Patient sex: M
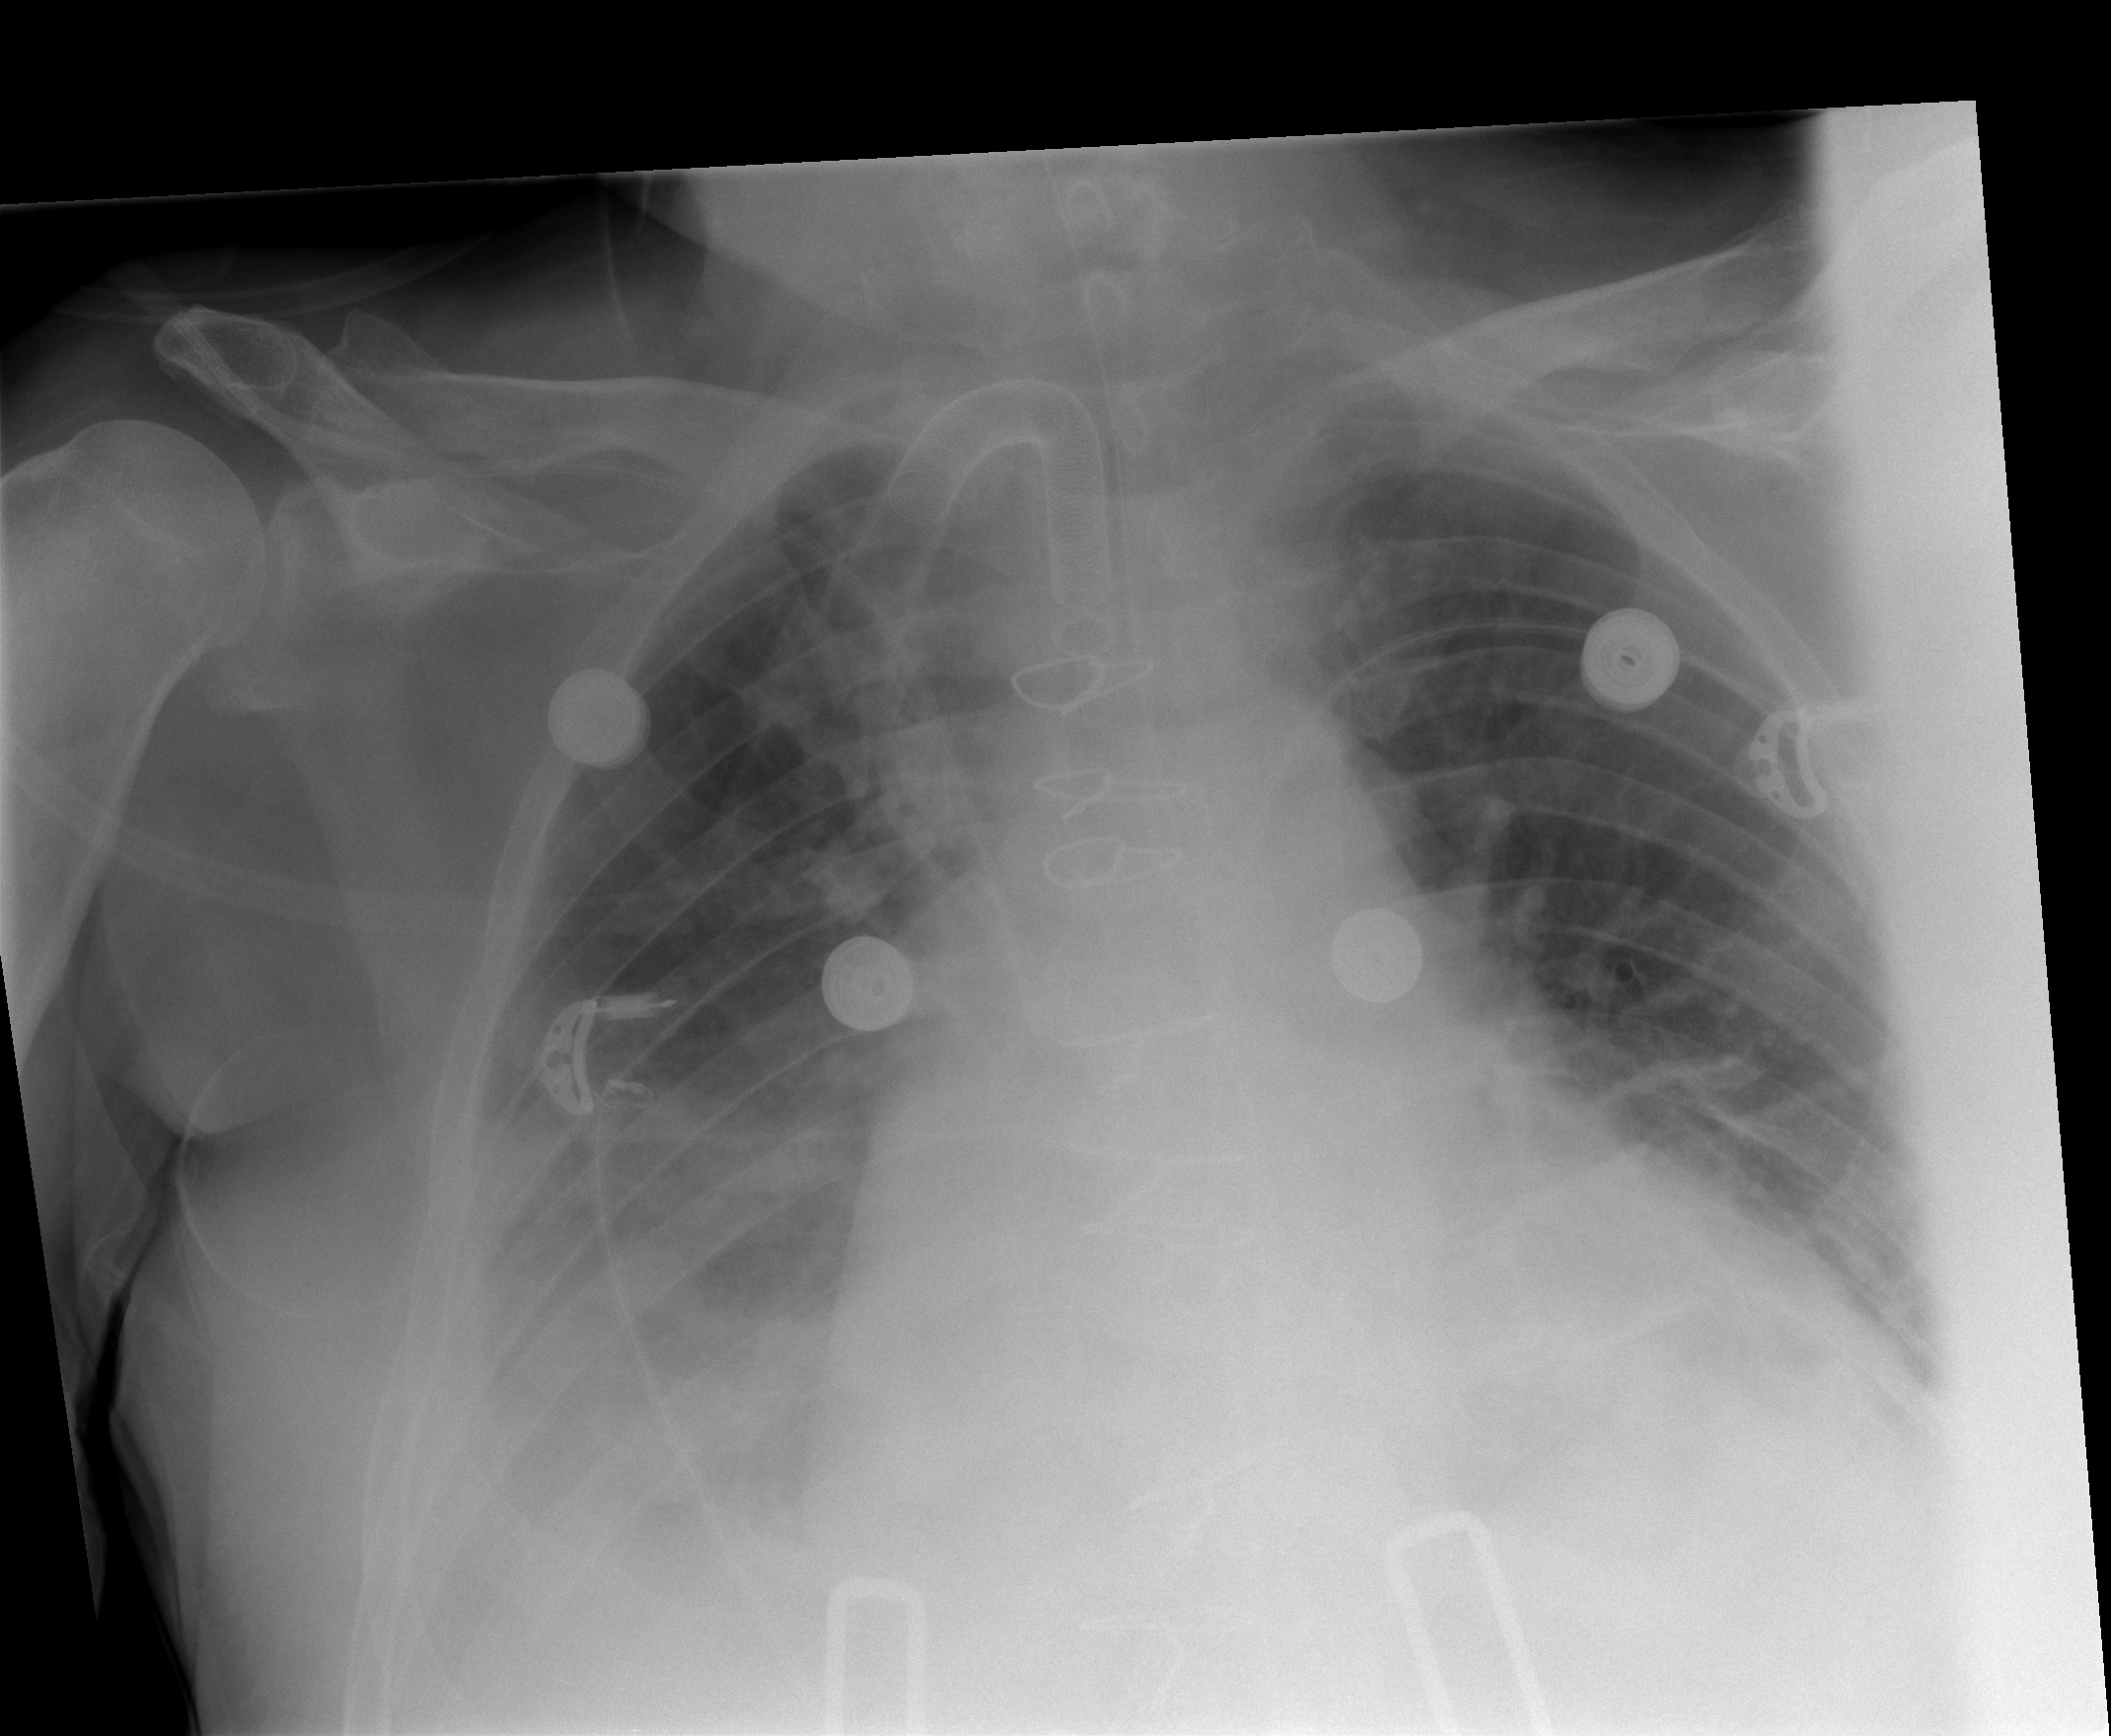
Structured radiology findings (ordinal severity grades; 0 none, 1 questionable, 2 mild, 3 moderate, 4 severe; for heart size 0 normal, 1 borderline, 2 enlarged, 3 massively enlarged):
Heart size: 3
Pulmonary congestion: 2
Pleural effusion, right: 3
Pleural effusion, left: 2
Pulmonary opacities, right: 0
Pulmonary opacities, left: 0
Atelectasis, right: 2
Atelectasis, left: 2